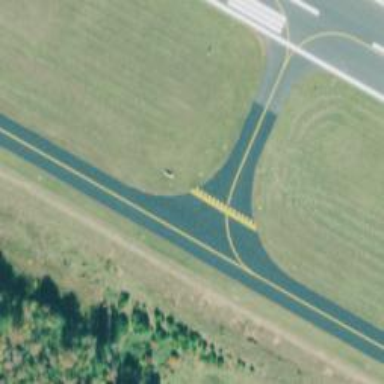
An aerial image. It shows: View of taxiway at the airport.